八年级 · 度量几何学
如图: $\triangle A B C \cong \triangle D E F, B C=7, E C=4$, 那么 $C F$ 的长为_.

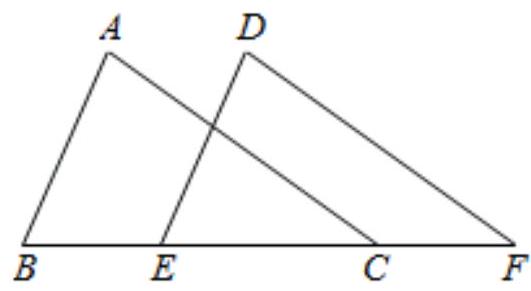
答案: 3